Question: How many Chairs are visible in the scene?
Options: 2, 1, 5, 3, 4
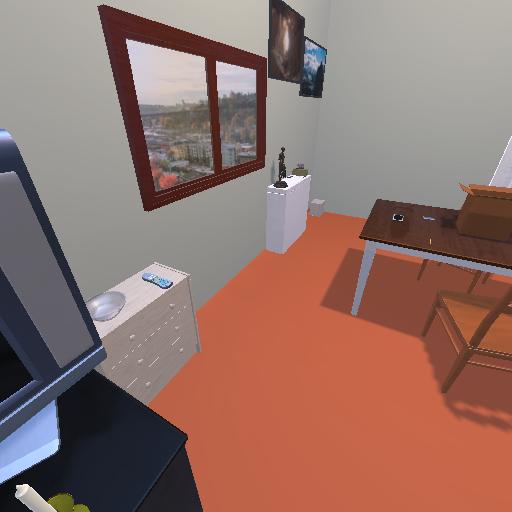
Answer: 2